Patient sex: M
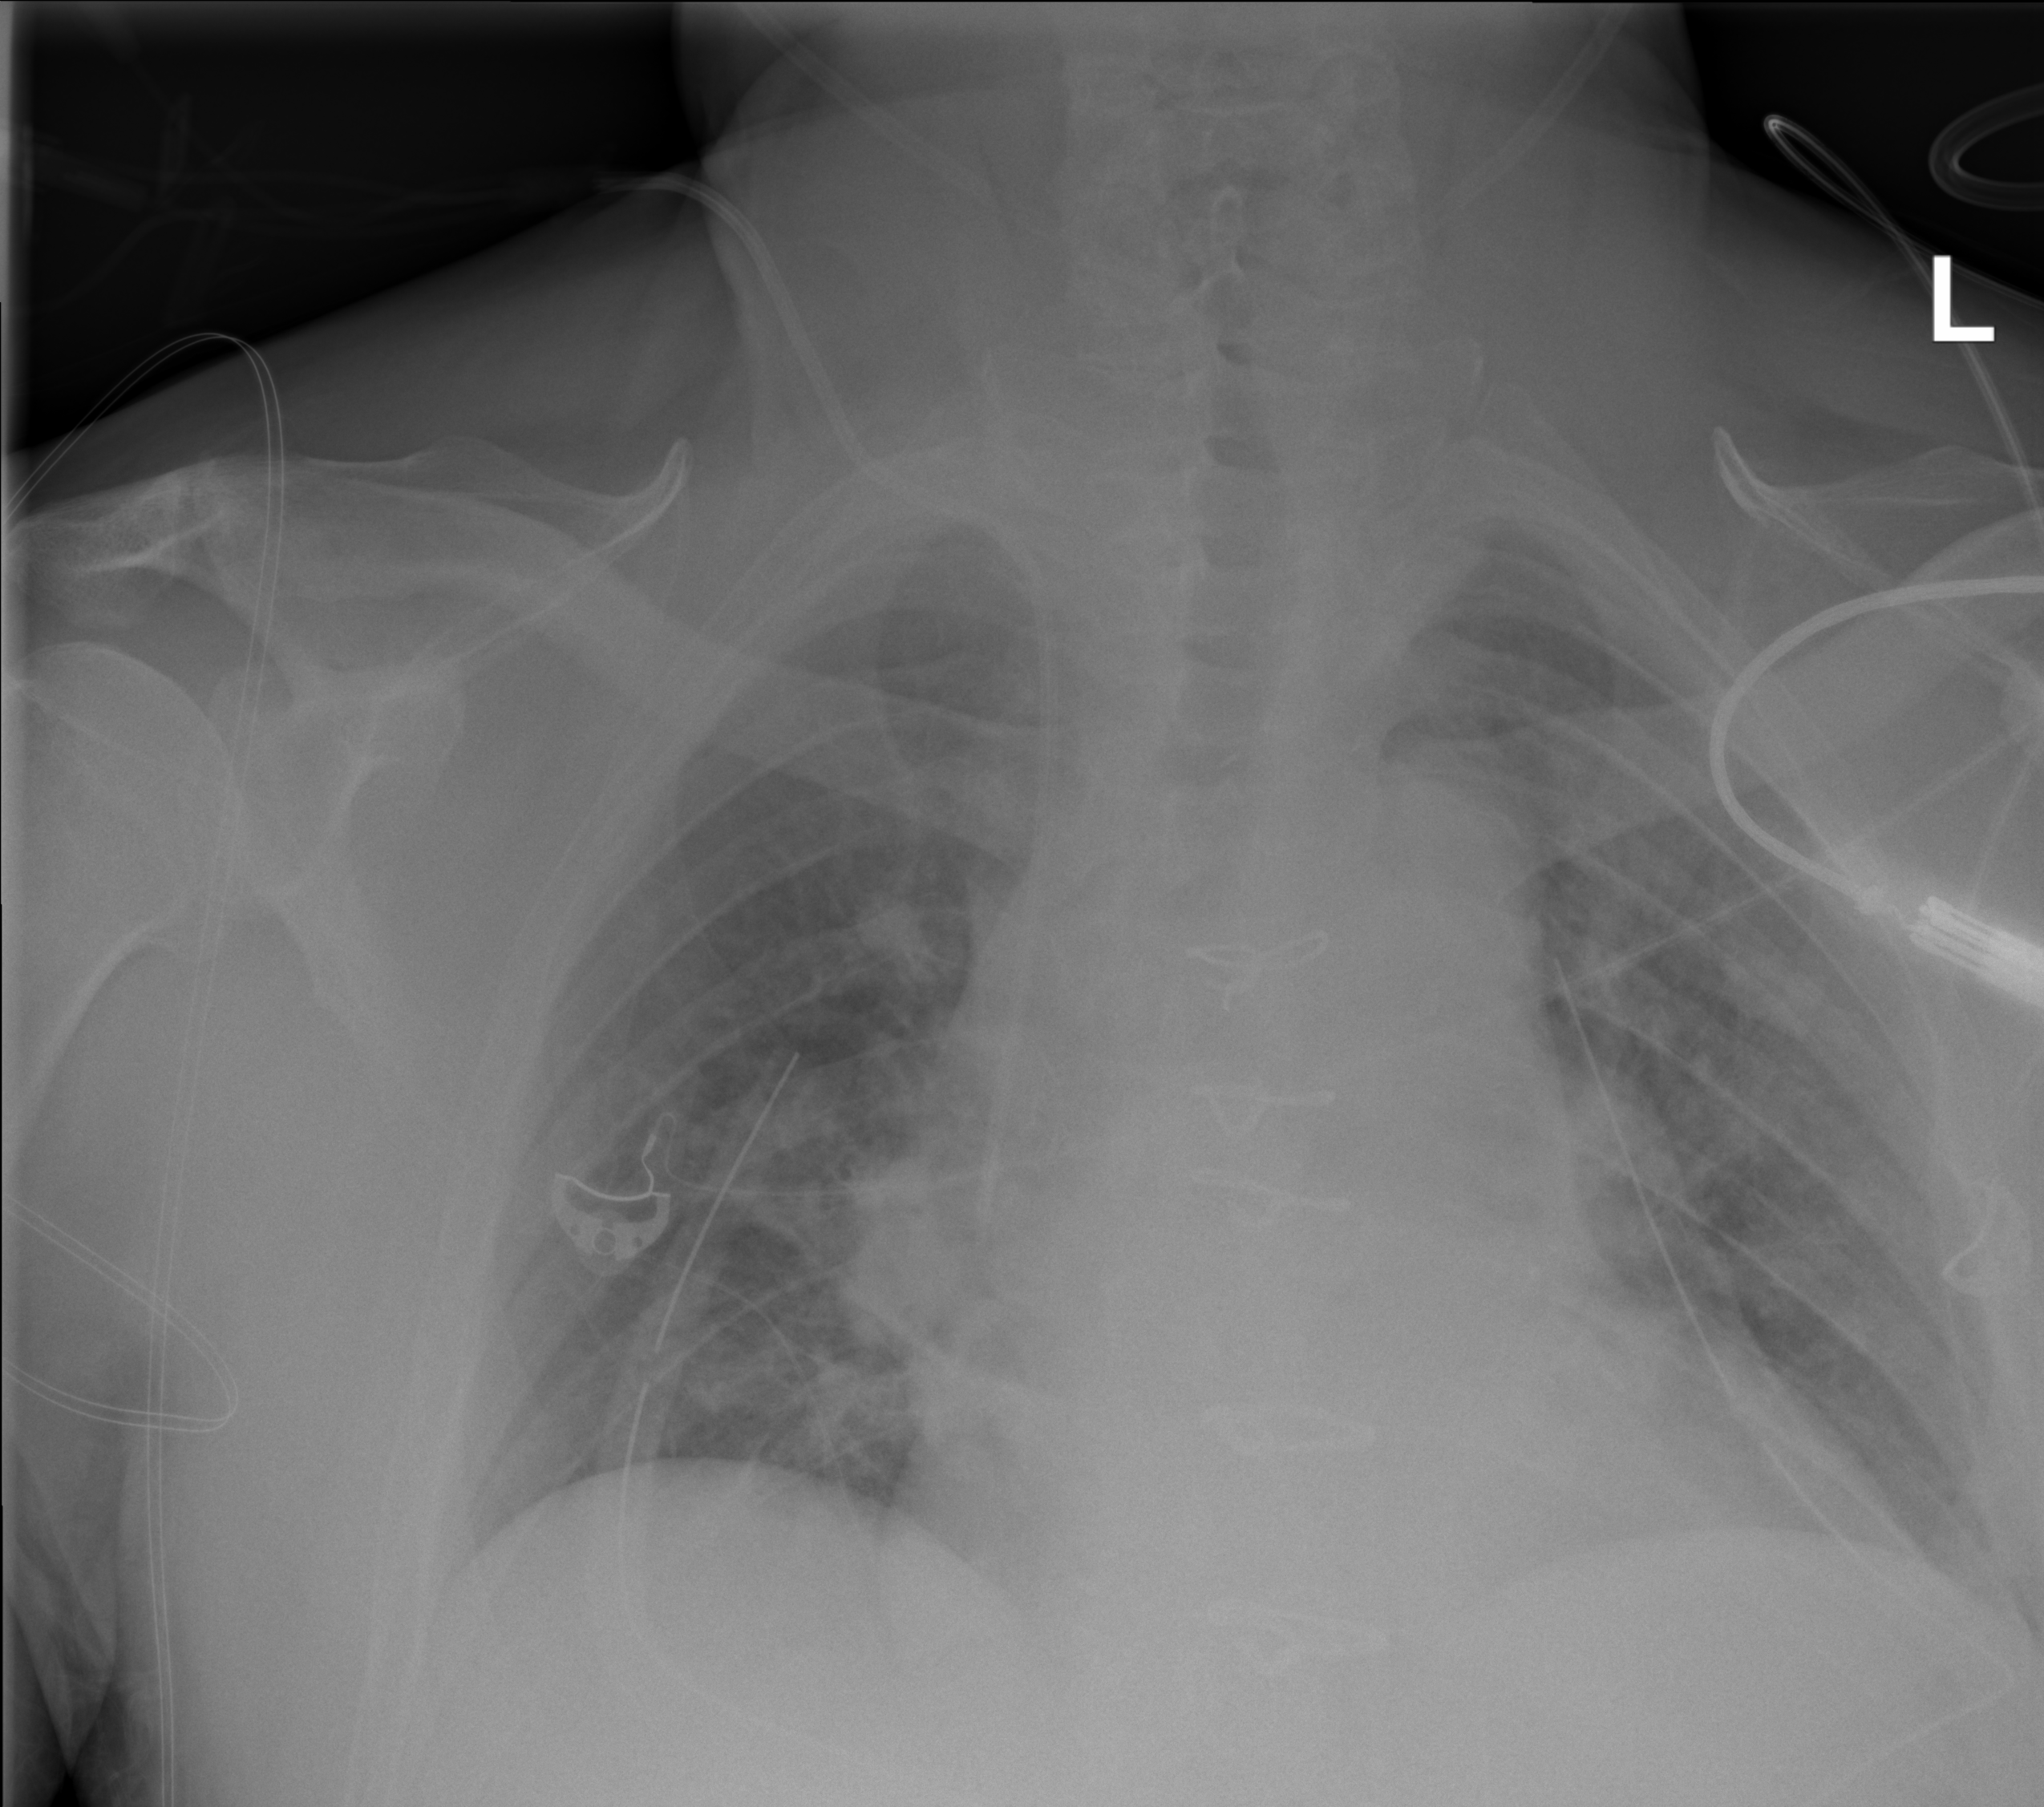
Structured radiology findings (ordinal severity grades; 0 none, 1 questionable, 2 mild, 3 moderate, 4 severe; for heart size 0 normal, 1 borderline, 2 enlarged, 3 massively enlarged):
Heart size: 0
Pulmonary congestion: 0
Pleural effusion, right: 0
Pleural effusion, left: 0
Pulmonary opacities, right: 2
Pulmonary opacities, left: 2
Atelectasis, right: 2
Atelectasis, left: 2